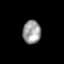
Tissue: skin
Cell type: Epithelial cells
Senescence score: 0.2034
Nuclear area (px): 418
Mean DAPI intensity: 153.84